Interaction volume radius: 5 \u00c5
Interaction volume height: 20 \u00c5
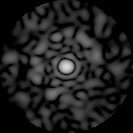
Disorder parameter: 0.8456